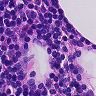
Metastatic tissue present: no